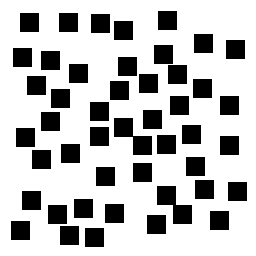
Squares: 48
Triangles: 0
Stars: 0
Total shapes: 48